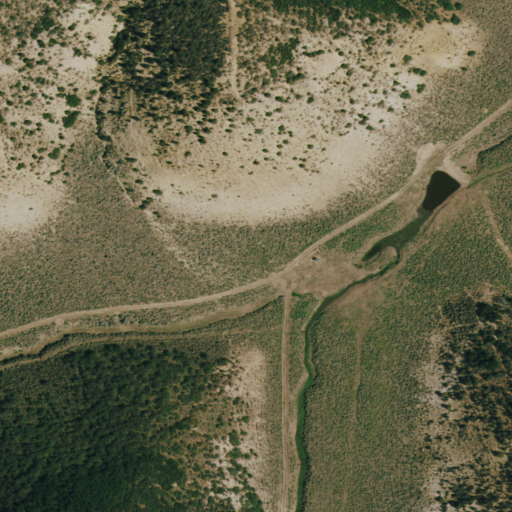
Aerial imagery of valley in Colorado named Connley Gulch containing shrub, deciduous forest, and evergreen forest